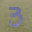
Label: 3